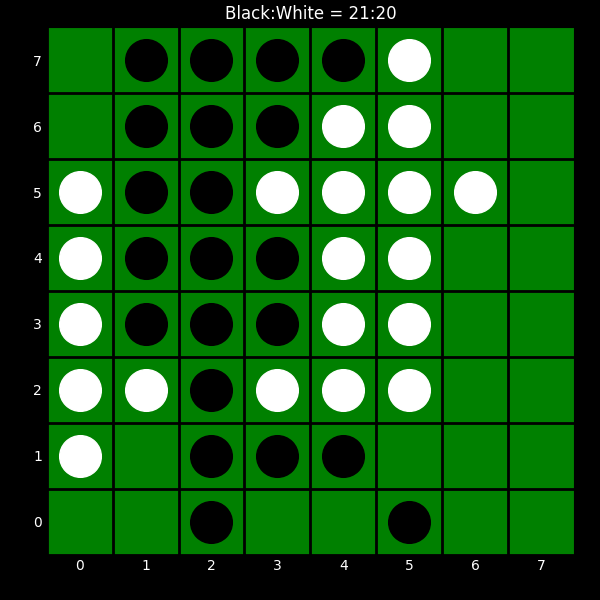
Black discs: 21
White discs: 20